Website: bh-photo
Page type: customer-info-address
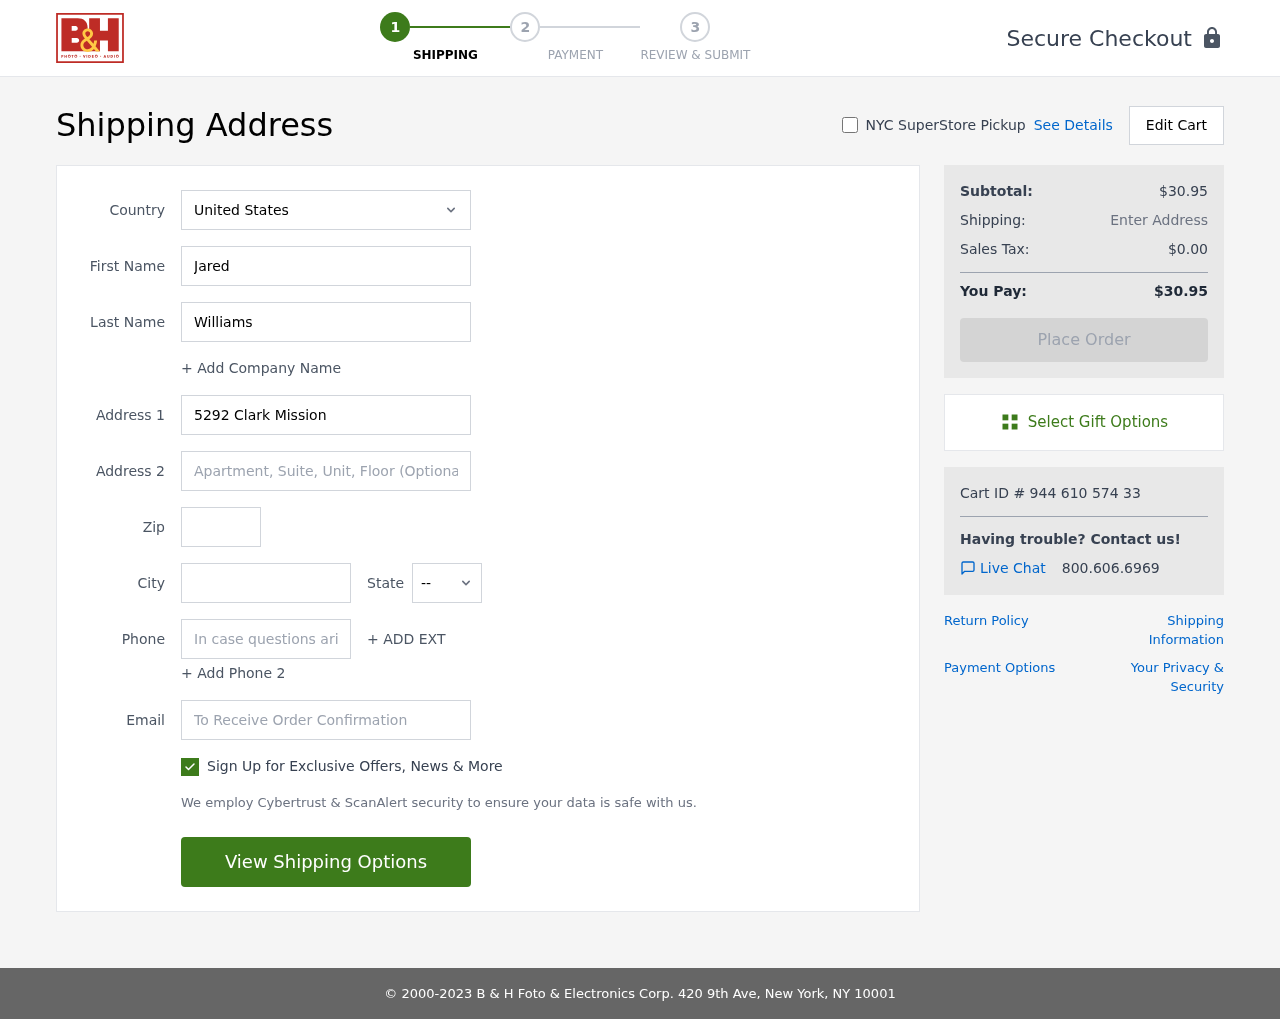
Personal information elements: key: PII_CITY
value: North Nicoleshire
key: PII_COUNTRY
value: United States
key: PII_EMAIL
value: jared_williams@hotmail.com
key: PII_FIRSTNAME
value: Jared
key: PII_LASTNAME
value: Williams
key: PII_PHONE
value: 5046555150
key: PII_POSTCODE
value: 61743
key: PII_STATE_ABBR
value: OR
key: PII_STREET
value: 5292 Clark Mission
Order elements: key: ORDER_SUBTOTAL
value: $30.95
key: ORDER_TAX
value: $0.00
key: ORDER_TOTAL
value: $30.95
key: ORDER_ID
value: Cart ID # 944 610 574 33